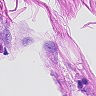
Metastatic tissue present: yes